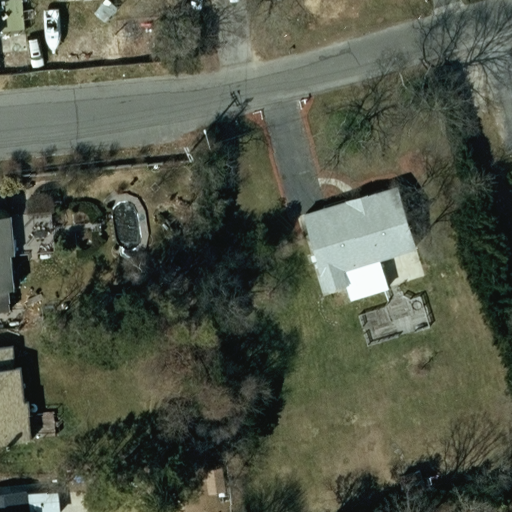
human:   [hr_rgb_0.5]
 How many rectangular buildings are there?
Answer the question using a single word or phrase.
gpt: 2

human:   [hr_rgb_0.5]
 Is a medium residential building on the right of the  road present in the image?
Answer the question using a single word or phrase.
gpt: yes

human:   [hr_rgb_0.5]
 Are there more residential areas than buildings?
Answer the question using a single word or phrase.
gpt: no

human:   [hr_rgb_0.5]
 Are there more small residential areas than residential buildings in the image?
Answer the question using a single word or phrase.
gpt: no

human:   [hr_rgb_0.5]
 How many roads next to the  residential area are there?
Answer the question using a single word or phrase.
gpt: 1

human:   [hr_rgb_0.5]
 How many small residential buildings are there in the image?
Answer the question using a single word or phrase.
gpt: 2

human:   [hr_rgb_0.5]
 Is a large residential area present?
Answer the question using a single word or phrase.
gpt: yes

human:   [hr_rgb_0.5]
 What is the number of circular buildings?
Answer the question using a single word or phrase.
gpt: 0

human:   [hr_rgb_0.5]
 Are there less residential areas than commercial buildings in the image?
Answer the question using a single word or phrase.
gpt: no

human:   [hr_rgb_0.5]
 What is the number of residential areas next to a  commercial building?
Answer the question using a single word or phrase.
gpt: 0

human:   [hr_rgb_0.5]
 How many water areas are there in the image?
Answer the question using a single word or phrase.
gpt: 0

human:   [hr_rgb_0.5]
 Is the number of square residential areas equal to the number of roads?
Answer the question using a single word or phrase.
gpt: no

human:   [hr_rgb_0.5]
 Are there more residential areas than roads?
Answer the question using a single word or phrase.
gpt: no

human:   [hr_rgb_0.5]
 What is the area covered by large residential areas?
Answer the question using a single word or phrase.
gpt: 10621m2

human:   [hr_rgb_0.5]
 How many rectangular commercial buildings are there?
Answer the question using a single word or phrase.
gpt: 0

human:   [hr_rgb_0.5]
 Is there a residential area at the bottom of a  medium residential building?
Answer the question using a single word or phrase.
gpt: no

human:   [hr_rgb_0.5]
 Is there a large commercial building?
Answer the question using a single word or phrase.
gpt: no

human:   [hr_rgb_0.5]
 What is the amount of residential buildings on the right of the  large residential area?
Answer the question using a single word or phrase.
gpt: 0

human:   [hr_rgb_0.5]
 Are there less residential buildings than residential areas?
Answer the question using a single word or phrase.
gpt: no

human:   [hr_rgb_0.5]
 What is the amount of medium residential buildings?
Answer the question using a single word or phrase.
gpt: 3

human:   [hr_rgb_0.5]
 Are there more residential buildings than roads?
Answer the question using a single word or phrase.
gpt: yes

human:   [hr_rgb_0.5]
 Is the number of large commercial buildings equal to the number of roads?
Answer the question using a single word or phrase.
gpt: no

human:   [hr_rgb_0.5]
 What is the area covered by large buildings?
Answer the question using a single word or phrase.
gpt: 0m2

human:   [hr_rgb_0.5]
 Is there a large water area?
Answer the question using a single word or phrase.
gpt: no

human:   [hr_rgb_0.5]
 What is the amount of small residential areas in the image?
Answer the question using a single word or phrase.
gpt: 0

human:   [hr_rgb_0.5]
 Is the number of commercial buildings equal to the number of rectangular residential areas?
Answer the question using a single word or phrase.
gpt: no

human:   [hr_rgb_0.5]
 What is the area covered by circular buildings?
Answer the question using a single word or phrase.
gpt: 0m2

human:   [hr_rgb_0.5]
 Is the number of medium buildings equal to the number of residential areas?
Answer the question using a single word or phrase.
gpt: no

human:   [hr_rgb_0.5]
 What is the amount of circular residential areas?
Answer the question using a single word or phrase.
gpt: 0

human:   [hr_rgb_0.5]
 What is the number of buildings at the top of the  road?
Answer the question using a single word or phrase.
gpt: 1

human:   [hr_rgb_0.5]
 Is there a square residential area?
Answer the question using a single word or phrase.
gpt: no

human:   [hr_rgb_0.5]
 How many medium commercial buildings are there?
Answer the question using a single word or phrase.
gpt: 0

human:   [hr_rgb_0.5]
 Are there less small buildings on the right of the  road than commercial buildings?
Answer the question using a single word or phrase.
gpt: no

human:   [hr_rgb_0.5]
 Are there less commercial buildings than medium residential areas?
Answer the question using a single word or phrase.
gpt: no

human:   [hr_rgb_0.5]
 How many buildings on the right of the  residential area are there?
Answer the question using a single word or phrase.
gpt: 0

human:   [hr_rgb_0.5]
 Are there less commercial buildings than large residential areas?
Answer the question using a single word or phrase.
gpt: yes